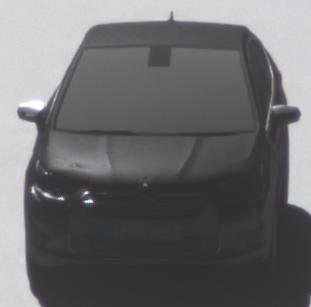
Make: Citroen
Model: DS 4 VTi 120
Detailed model: DS 4
Model produced from: 2011/05
Model produced until: 2015/01
Doors: 5
Color: black
Road condition: dry road
Daytime: midday
Contrast: high contrast